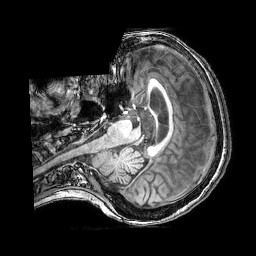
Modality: T1w
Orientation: axial
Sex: female
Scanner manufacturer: philips
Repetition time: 0.008245 s
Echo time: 0.00379 s